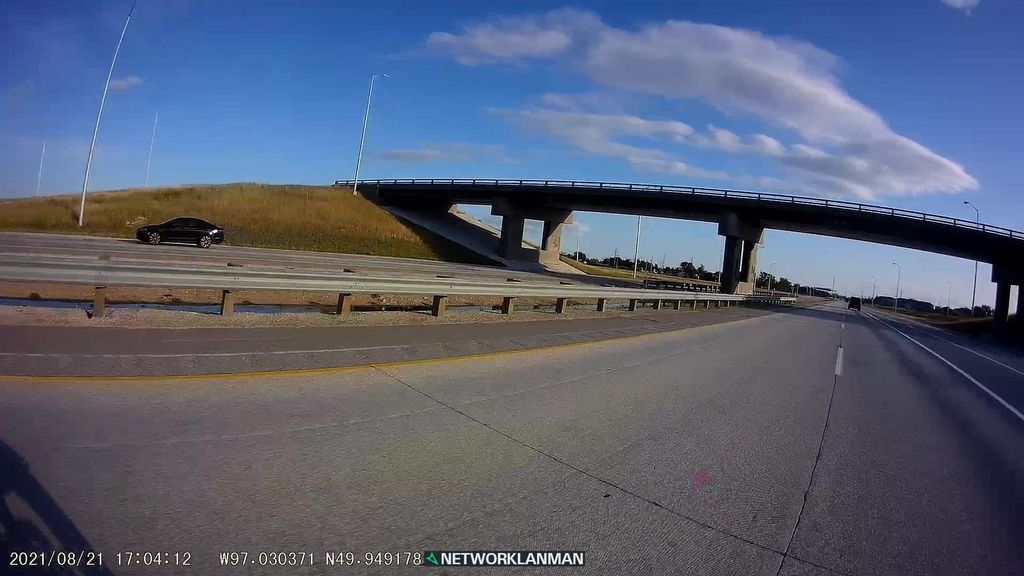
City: winnipeg